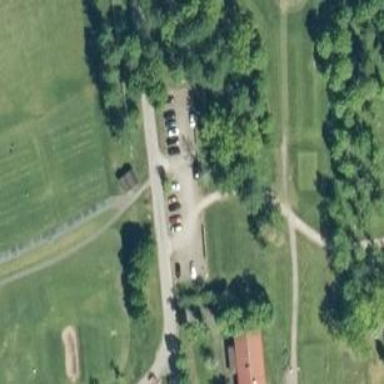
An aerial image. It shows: Service road designated as golf cart path.